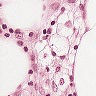
Metastatic tissue present: no